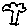
Label: tree